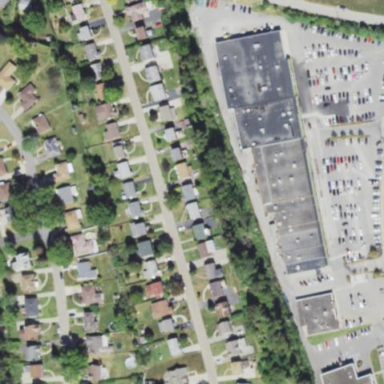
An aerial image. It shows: Retail area.